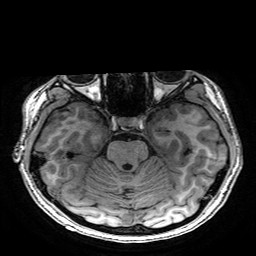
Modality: T1w
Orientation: coronal
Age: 20
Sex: female
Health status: healthy
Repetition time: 2.53 s
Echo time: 0.0034 s